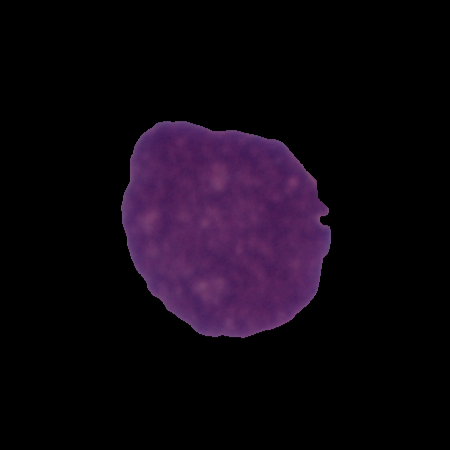
Label: cancer